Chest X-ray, AP view. Patient: 77 years old, sex M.
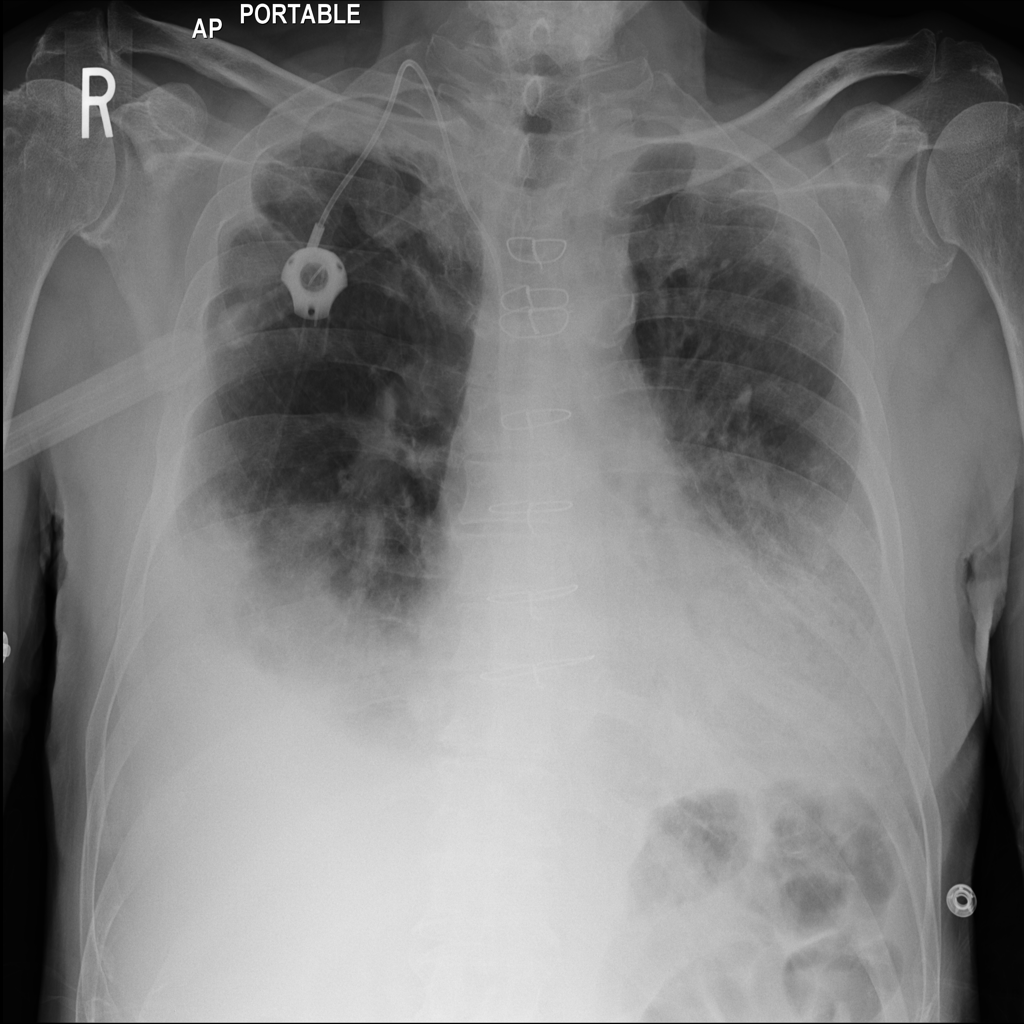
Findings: Effusion